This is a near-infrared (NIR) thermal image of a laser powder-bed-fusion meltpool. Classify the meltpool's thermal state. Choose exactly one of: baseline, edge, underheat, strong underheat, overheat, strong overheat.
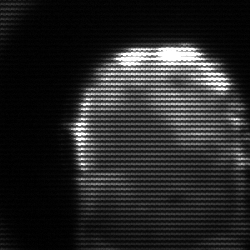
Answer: baseline